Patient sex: F
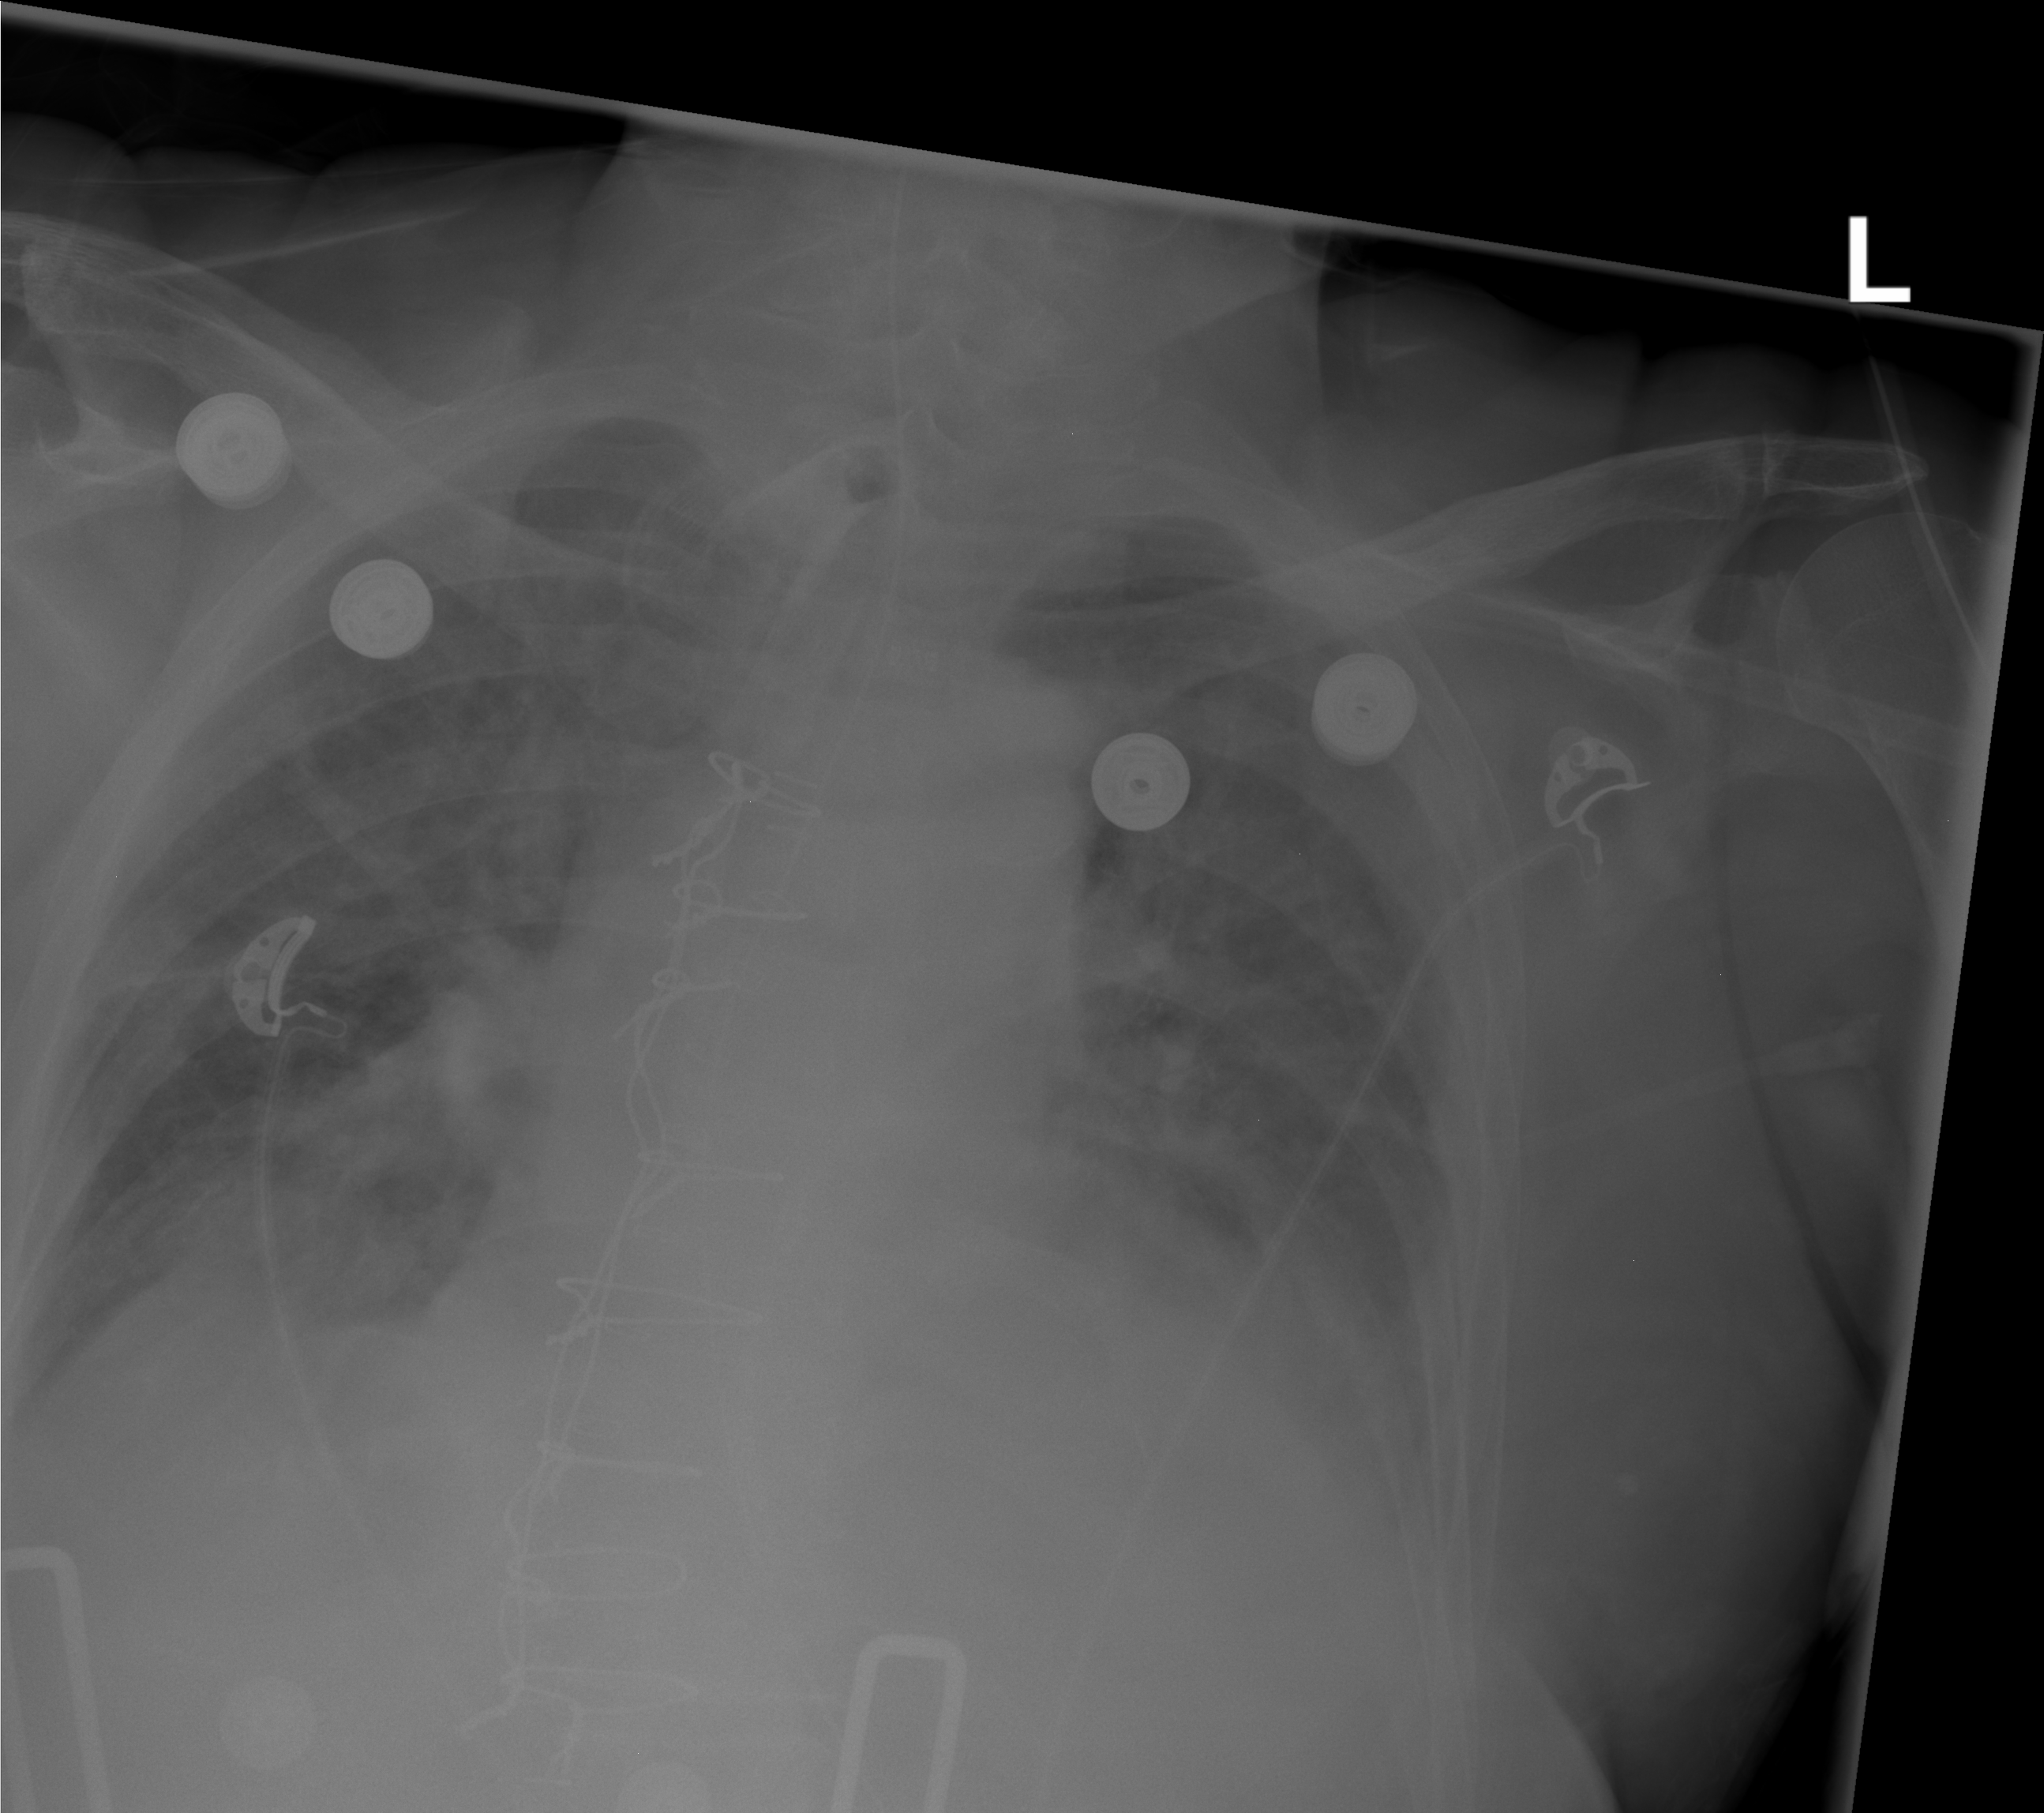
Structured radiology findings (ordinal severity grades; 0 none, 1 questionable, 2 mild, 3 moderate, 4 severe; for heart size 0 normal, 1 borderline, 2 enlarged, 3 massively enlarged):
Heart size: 2
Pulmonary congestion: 2
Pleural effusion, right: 3
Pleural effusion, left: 3
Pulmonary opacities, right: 1
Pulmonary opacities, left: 1
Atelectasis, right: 0
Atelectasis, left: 0